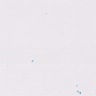
Metastatic tissue present: no